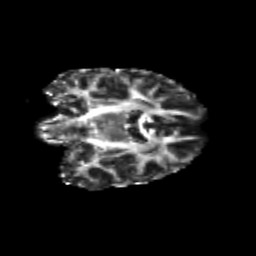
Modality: FA
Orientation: coronal
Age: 23
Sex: female
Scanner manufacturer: siemens
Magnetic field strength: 3 T
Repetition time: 3.5 s
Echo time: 0.104 s